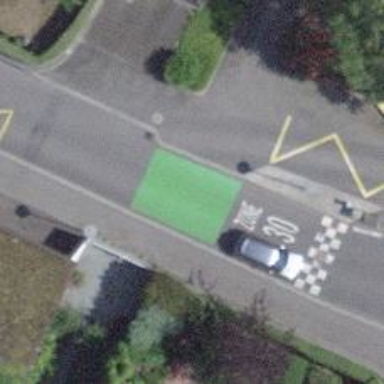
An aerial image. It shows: Marked road crossing with surface markings.